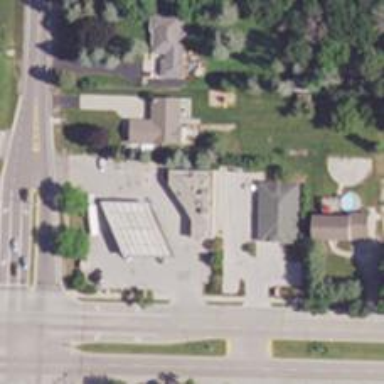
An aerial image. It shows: Convenience shop.